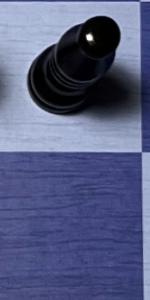
Label: Empty